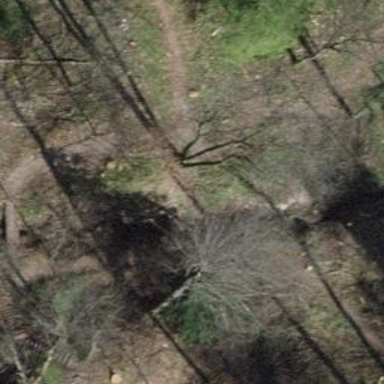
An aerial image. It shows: Path.